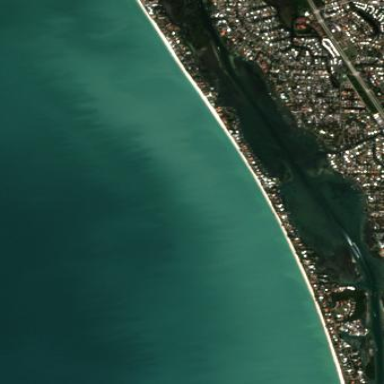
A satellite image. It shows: Scenic beach with natural beauty.